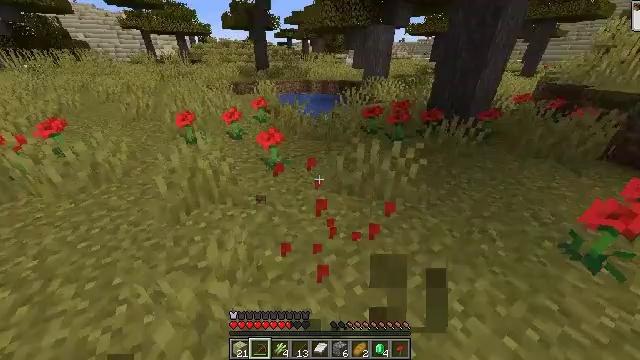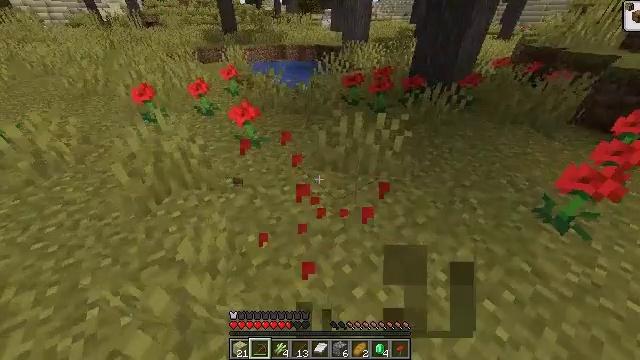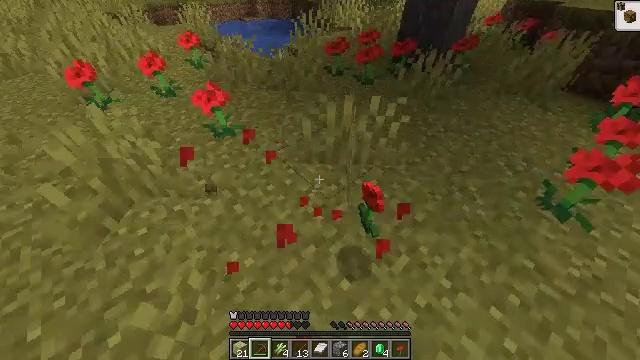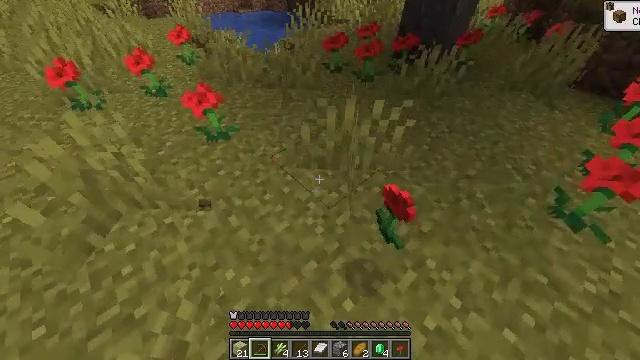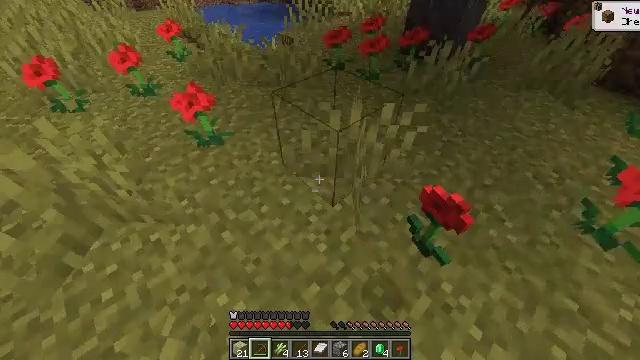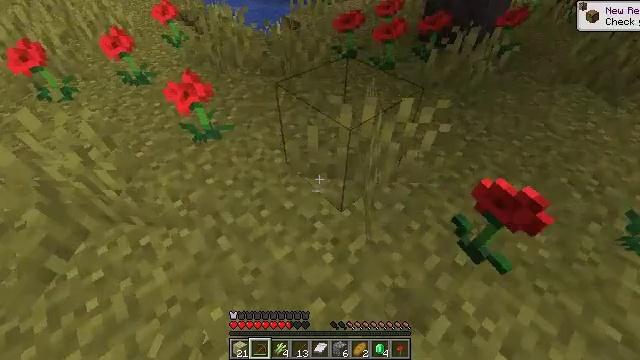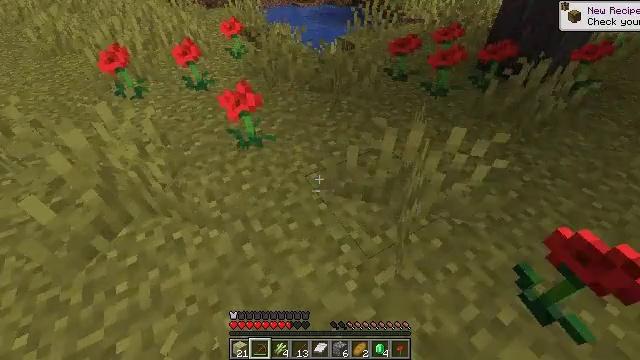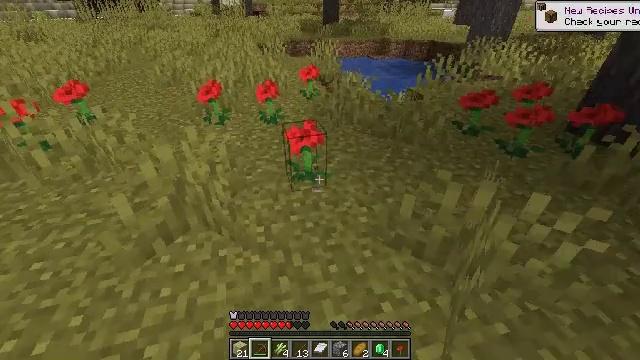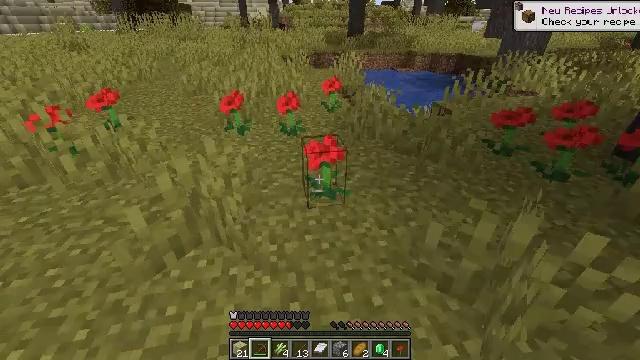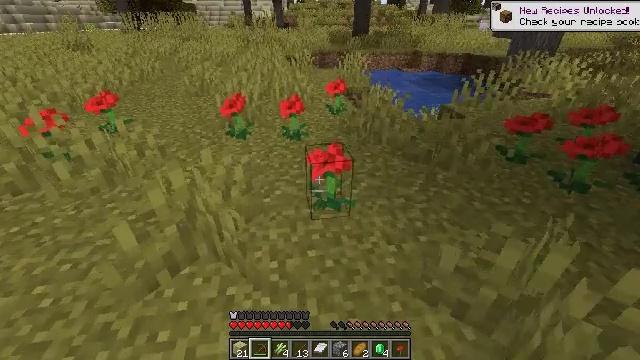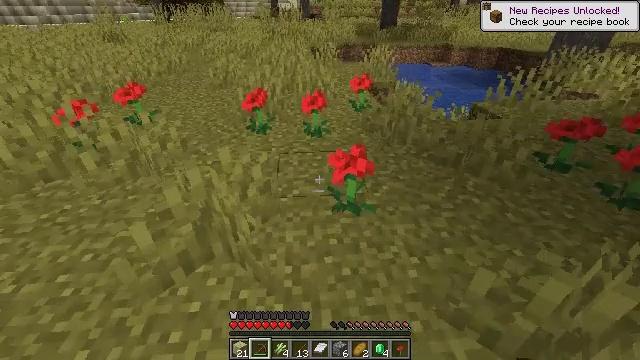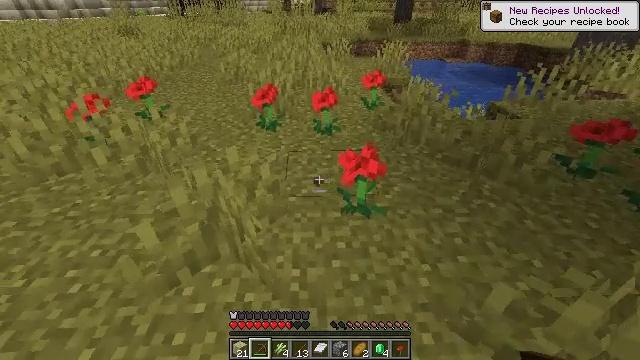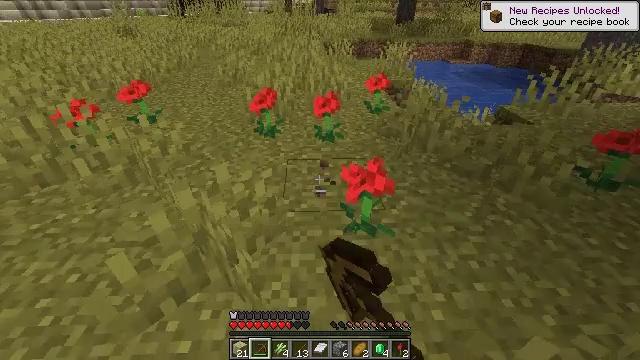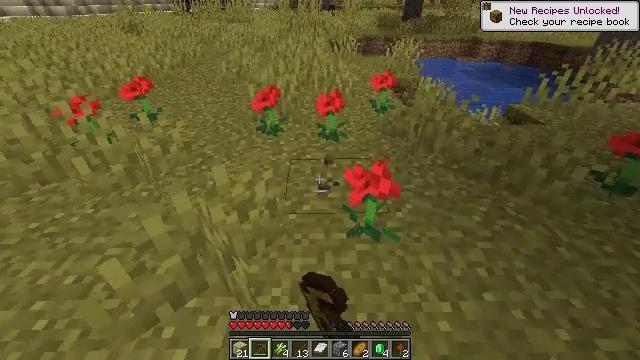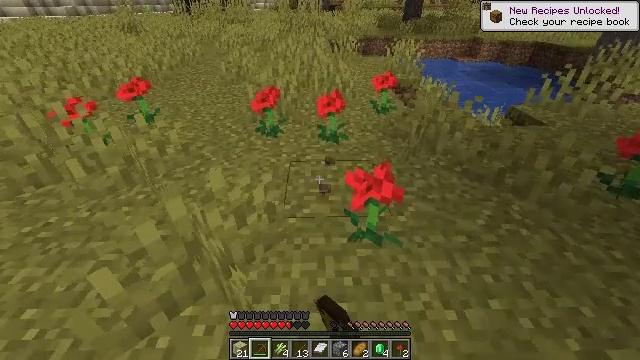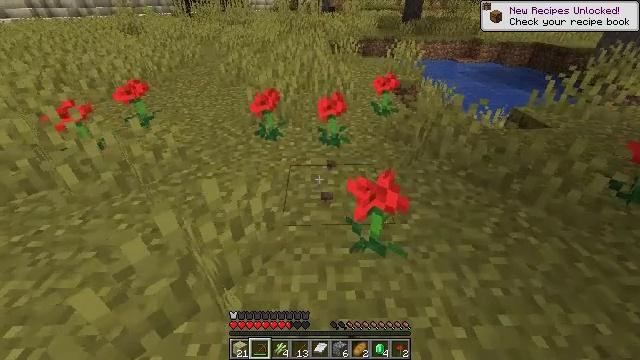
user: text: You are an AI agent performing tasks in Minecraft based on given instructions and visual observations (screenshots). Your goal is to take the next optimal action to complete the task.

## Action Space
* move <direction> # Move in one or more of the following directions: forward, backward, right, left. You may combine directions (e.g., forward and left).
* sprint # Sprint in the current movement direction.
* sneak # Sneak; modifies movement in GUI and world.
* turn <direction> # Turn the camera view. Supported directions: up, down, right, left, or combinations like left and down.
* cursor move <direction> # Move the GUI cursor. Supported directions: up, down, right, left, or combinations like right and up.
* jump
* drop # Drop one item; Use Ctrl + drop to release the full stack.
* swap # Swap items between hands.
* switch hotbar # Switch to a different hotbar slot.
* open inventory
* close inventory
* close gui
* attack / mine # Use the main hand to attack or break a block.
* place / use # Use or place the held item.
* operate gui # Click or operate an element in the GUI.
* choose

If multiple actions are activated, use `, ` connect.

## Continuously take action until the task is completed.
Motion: motion action
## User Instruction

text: Break the poppy plant.
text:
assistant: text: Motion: move forward, turn right and down
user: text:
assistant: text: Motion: move forward, turn right and down
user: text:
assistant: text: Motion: turn down
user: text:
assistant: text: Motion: no_op
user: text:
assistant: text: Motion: turn left
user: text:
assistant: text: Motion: turn left and up
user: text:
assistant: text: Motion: turn left and up
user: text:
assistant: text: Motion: move forward, turn left and up
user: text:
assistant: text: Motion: move forward
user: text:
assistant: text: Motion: move forward, turn left and down
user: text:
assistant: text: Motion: move forward, turn left, attack / mine
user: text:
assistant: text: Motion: attack / mine
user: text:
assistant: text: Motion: turn left, attack / mine
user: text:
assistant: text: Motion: move forward
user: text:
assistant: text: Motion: move forward
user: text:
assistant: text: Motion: move forward, turn up
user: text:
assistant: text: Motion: move forward, turn up
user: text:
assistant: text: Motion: move forward, turn right
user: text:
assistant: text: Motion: move forward, turn right and down, attack / mine
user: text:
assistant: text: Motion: move forward, attack / mine
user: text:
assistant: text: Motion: attack / mine
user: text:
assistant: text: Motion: turn down
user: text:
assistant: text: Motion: turn right and down
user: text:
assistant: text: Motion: turn right and down
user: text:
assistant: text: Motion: turn right and down
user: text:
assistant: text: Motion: turn right and down, attack / mine
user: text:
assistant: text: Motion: attack / mine
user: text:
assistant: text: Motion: turn left and up, attack / mine
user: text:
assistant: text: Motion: move forward, turn left and up
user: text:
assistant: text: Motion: move forward, turn left and up